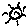
Label: sun